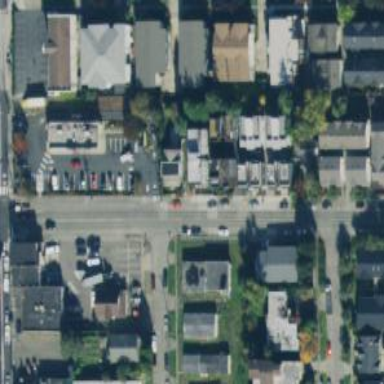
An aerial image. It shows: Residential road with separate sidewalk.